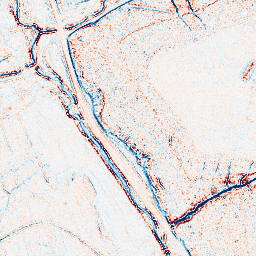
Category: edge_preserving
Decomposition family: bilateral
Decomposition parameters: d: 5
sigma_color: 50
sigma_space: 100
Upsampling method: cubic_mitchell
Upsampling parameters: scale: 4
Upsampling scale: 4